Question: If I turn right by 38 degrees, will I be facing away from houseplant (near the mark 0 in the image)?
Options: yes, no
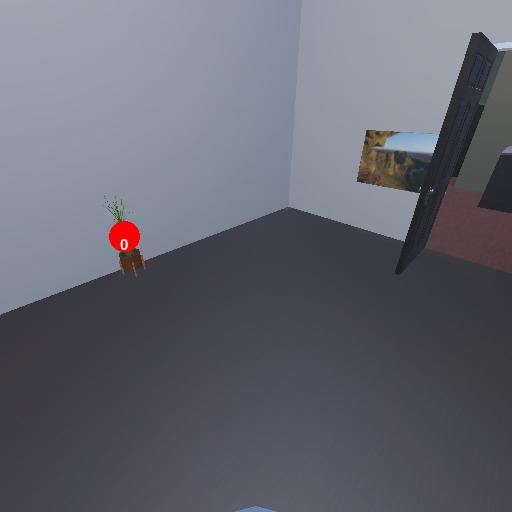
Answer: yes